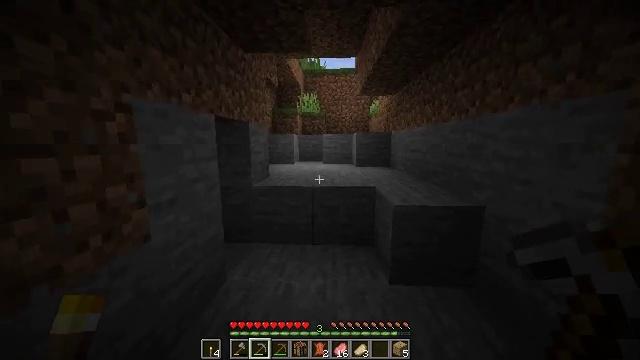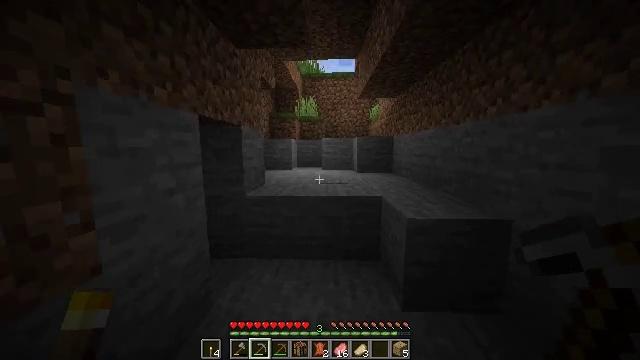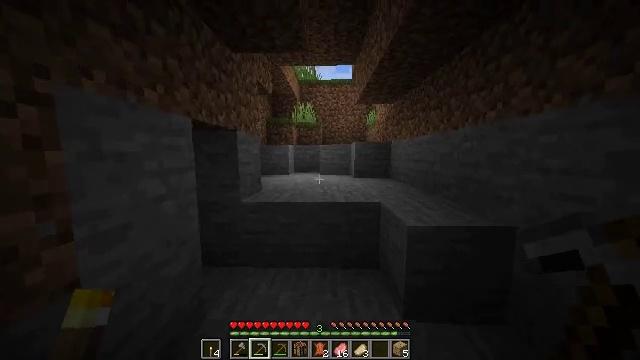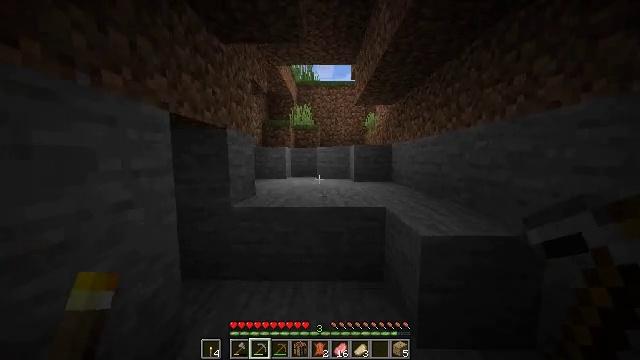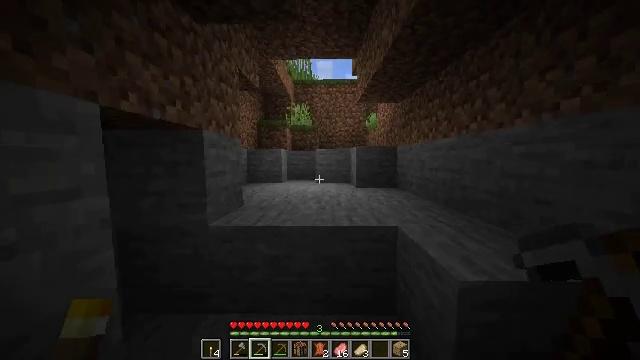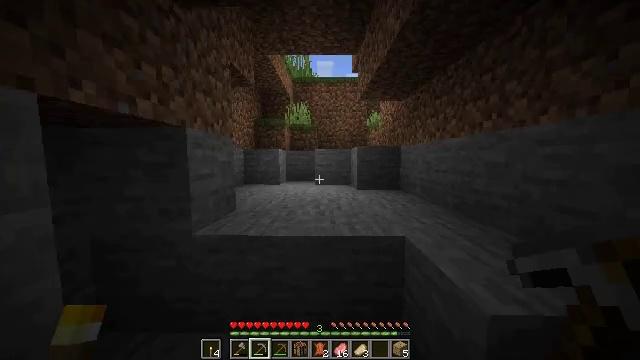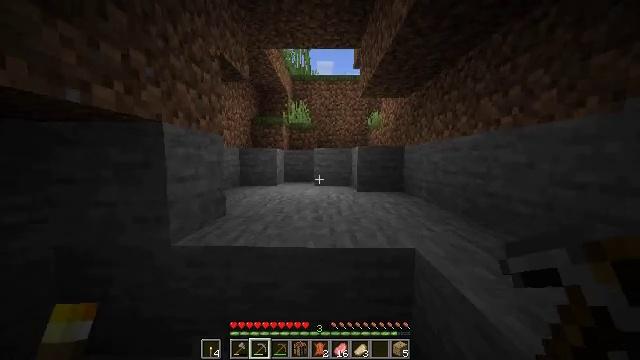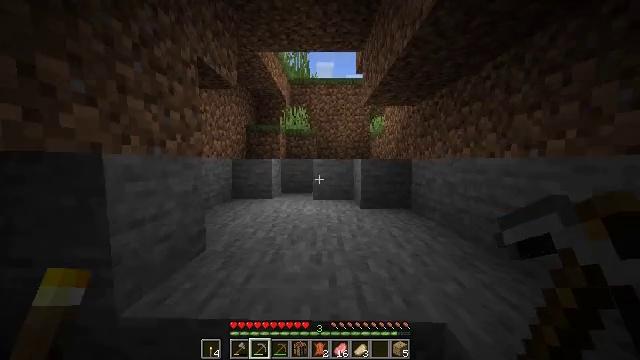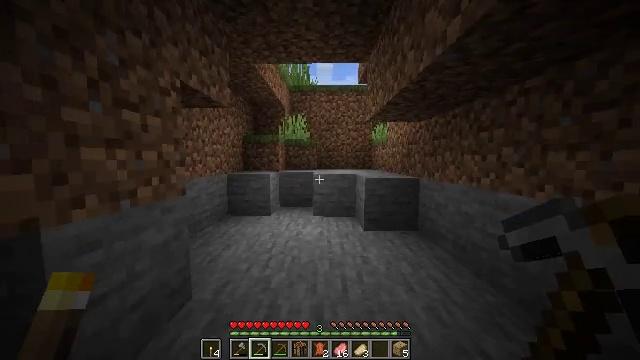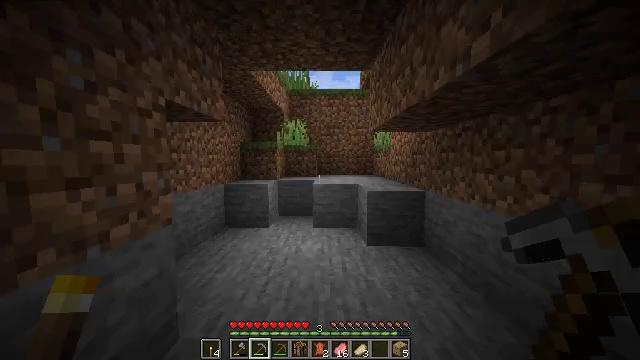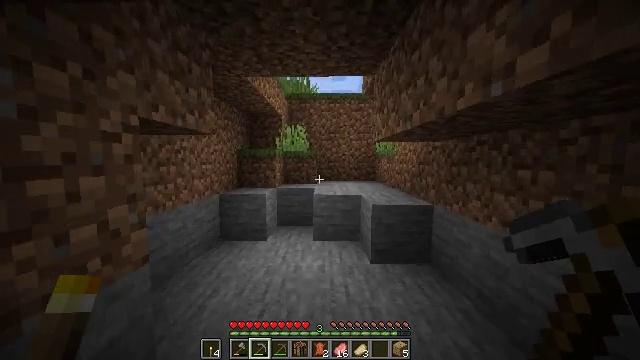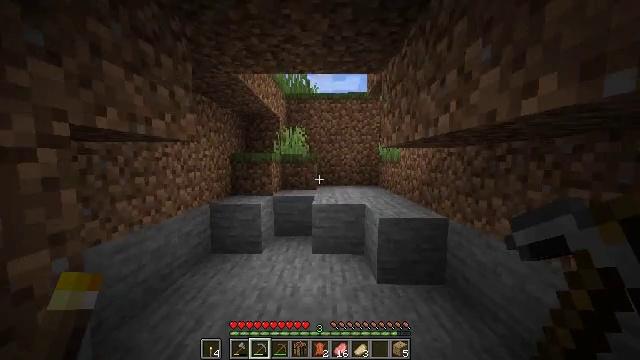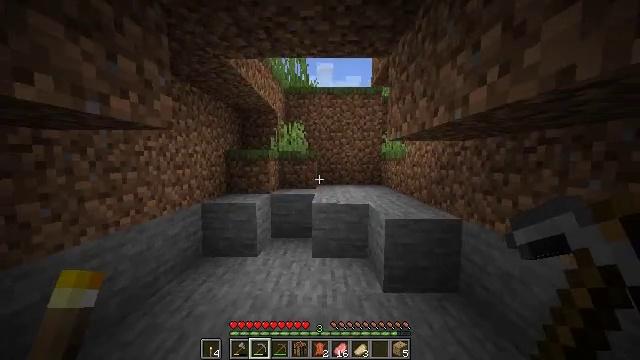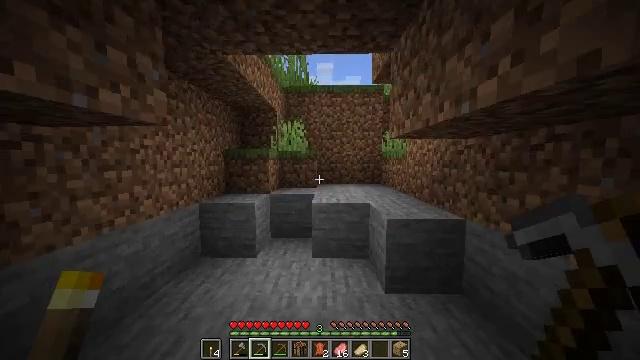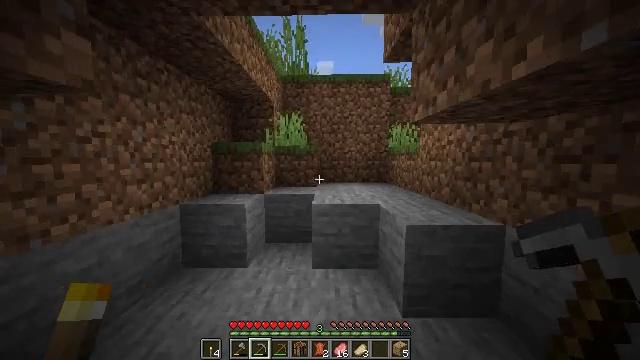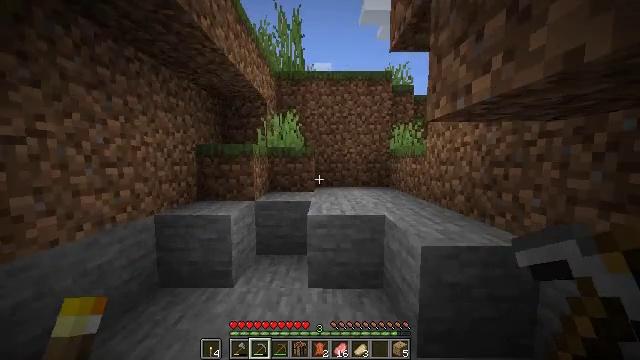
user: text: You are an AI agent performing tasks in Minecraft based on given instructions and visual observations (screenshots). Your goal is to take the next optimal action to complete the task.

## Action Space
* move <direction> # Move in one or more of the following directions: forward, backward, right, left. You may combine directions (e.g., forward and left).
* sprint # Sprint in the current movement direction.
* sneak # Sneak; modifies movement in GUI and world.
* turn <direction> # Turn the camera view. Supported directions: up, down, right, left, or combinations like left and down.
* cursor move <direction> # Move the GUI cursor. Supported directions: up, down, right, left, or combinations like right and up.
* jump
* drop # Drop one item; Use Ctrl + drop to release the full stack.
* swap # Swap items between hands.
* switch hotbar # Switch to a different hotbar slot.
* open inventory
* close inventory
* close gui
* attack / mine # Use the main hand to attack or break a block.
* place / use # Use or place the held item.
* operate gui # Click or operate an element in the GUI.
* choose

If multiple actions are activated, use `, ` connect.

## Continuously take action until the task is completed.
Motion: motion action
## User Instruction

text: Mine the sugar cane near rivers.
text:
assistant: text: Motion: move forward, sprint, turn up
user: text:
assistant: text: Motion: move forward, sprint, turn up
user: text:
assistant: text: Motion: move forward, sprint, turn up
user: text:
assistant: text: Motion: move forward, sprint
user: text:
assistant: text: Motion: move forward, sprint
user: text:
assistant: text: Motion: move forward, sprint
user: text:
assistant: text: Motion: move forward, sprint, jump
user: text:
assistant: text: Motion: move forward, sprint, jump
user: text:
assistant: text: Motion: move forward, sprint, jump
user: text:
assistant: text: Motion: move forward, sprint, jump
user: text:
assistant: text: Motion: move forward, sprint, jump
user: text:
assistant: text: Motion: move forward, sprint
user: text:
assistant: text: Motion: move forward, sprint
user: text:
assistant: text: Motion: move forward, sprint
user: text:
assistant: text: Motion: move forward, sprint
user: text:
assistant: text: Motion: move forward, sprint, turn right
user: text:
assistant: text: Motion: move forward, sprint, turn right and down
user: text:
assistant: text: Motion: move forward, sprint, turn right and down
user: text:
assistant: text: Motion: move forward, sprint, turn right, jump
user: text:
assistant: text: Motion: move forward, sprint, jump
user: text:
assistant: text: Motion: move forward, sprint, jump
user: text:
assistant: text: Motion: move forward, sprint, turn right, jump
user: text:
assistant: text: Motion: move forward, sprint, jump
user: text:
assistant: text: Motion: move forward, sprint
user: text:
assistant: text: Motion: move forward, sprint
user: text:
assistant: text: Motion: move forward, sprint
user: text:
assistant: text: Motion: move forward, sprint
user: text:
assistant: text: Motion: move forward, sprint, turn right
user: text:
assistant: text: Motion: move forward, sprint, turn right and up, jump
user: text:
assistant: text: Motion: move forward, sprint, turn right and up, jump